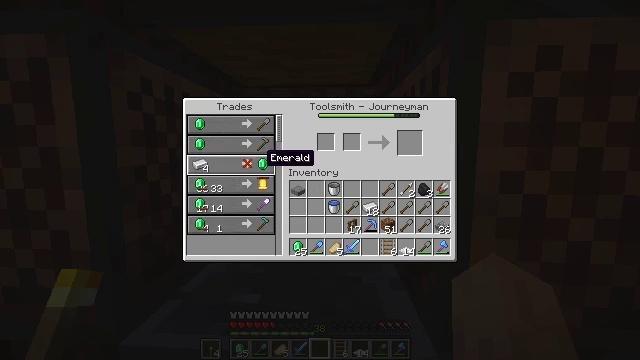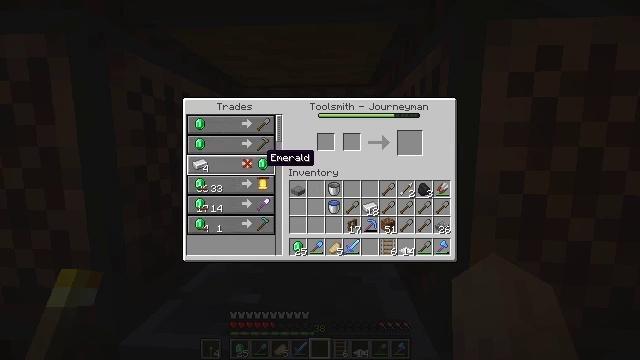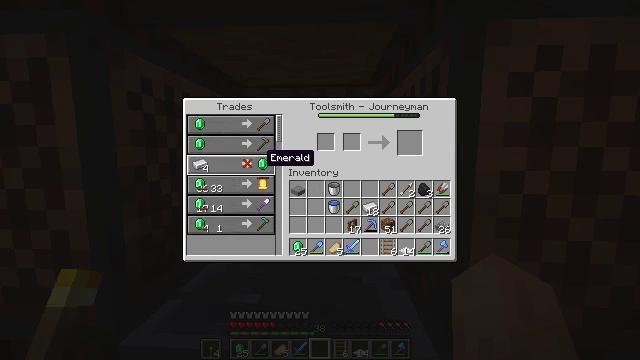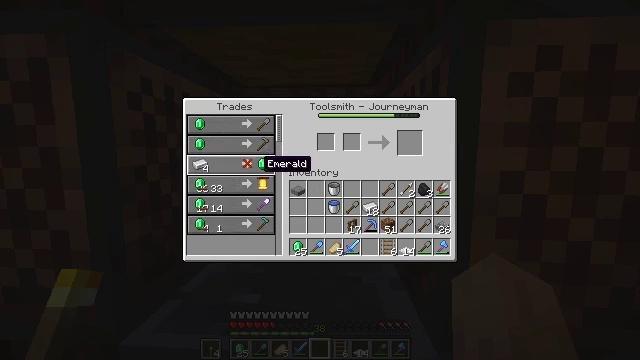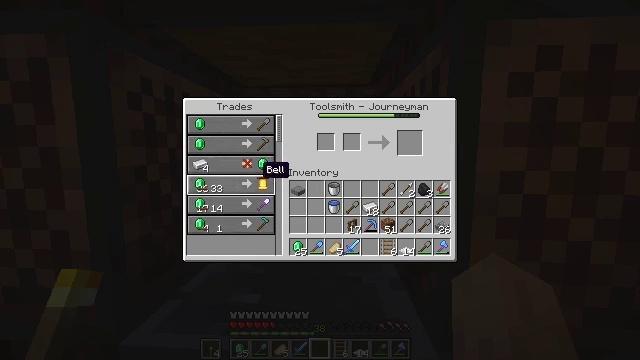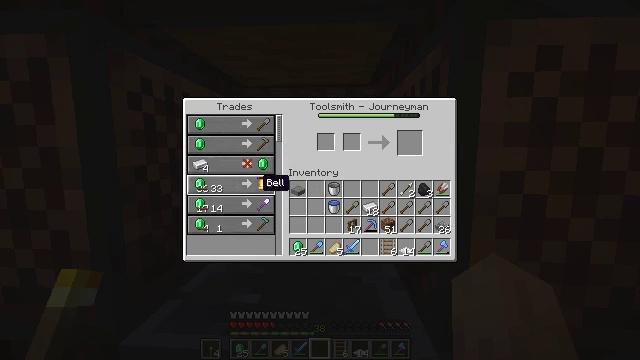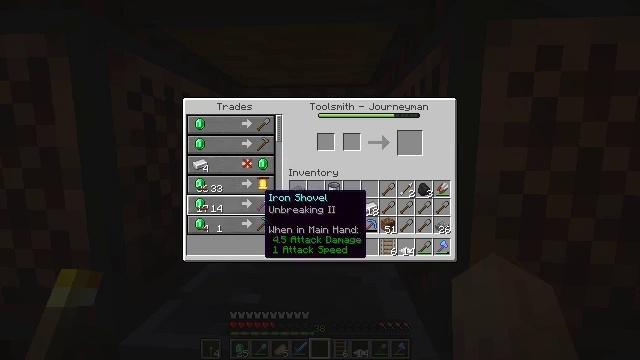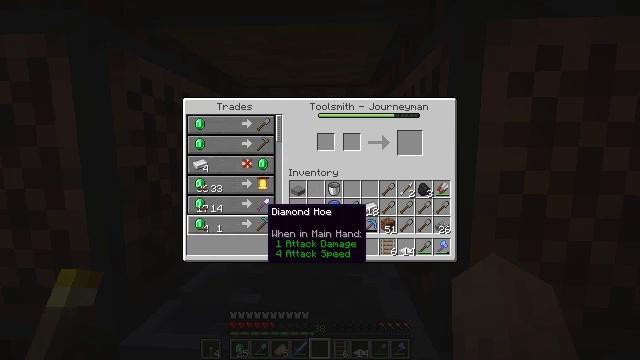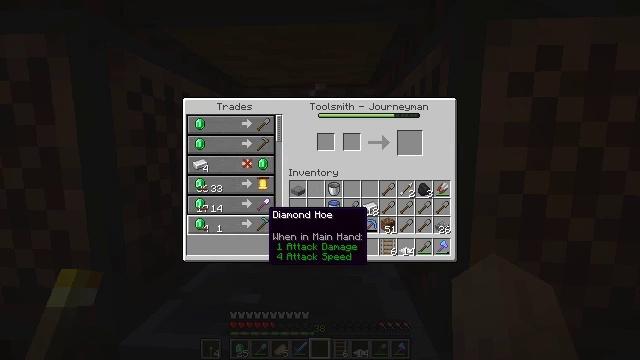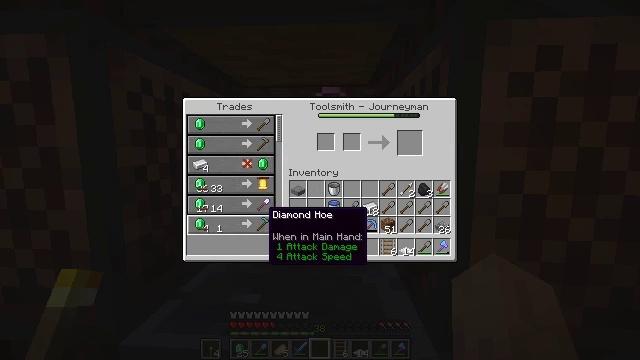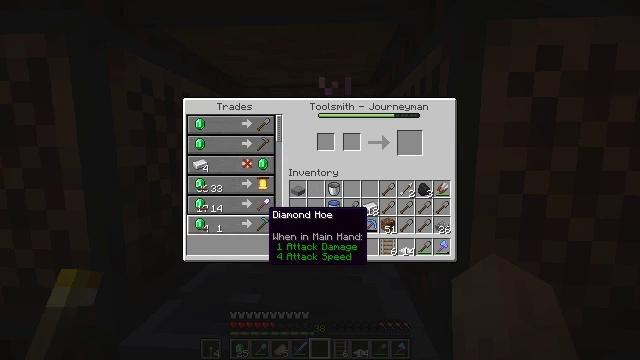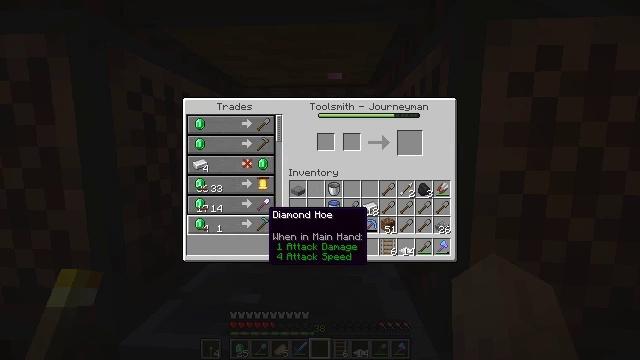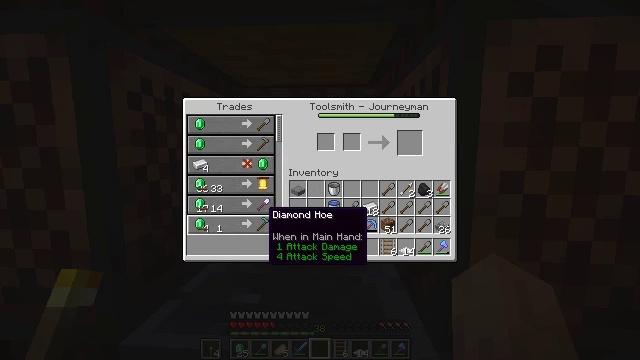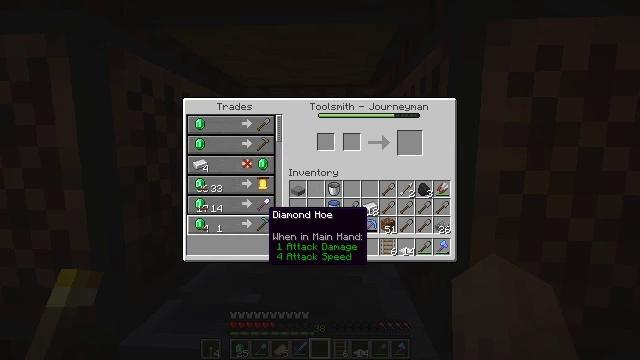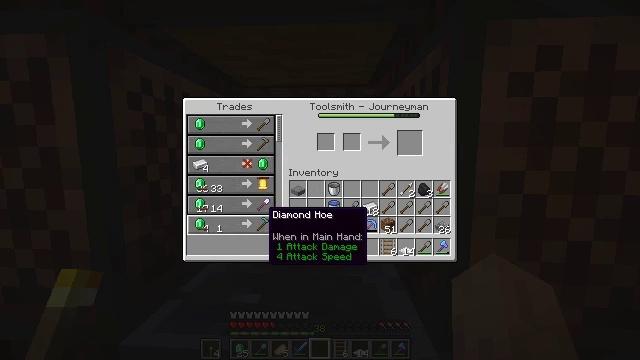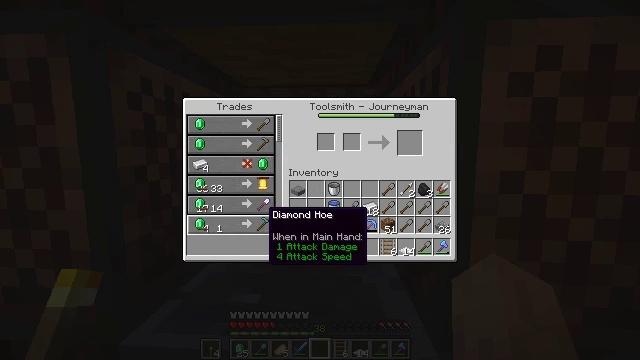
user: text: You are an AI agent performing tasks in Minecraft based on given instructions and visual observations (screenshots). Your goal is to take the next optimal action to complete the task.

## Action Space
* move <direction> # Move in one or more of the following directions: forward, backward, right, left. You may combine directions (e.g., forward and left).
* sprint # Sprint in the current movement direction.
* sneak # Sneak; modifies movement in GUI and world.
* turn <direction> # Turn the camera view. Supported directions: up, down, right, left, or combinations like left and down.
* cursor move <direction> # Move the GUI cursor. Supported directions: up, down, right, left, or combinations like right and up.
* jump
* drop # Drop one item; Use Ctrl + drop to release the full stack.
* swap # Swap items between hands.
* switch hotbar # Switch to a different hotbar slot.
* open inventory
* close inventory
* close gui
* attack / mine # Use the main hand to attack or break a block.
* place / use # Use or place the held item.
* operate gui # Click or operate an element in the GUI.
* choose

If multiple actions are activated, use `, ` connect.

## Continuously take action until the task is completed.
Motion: motion action
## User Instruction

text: Open the crafting table to craft a diamond hoe.
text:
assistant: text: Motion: no_op
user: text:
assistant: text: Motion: no_op
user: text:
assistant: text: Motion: no_op
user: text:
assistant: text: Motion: no_op
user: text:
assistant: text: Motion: cursor move down
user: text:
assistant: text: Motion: cursor move down
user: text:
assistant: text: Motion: cursor move down
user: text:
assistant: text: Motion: no_op
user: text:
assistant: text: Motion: no_op
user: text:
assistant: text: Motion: no_op
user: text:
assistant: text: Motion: no_op
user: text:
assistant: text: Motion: no_op
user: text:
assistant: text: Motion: no_op
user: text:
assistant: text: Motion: no_op
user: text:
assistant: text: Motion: no_op
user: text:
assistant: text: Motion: no_op
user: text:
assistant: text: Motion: no_op
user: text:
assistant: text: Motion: no_op
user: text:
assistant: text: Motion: no_op
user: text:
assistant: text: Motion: no_op
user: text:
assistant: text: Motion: no_op
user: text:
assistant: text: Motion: no_op
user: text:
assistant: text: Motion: no_op
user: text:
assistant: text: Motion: no_op
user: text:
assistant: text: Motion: no_op
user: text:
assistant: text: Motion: no_op
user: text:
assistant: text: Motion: cursor move up
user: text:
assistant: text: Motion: cursor move up
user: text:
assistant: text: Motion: cursor move up
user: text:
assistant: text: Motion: no_op